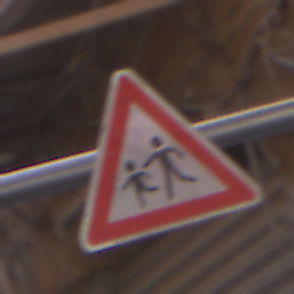
Verkehrszeichen: KinderRechts
Umgebung: Outdoor, Urban
Tageszeit: MorningAfternoon
Wetter: Clear
Licht: Natural
Jahreszeit: NotSpecified
Kontrast: MediumContrast